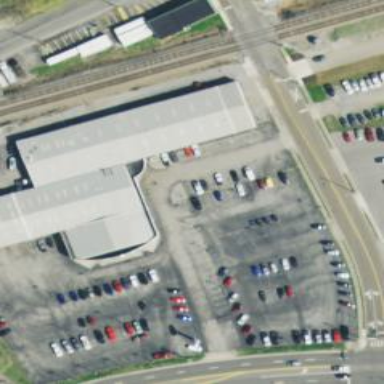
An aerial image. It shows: Building that houses car shop.